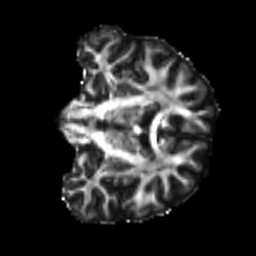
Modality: FA
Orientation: coronal
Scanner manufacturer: siemens
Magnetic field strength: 3 T
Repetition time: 4 s
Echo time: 0.0594 s